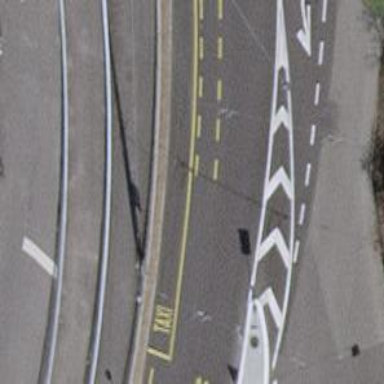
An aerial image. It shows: Primary highway with asphalt surface and trolley wires.